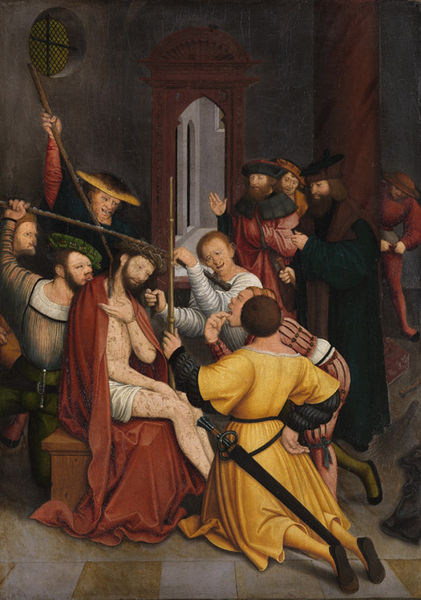
Titel: Dornenkrönung Christi
Künstler: Bernhard Strigel
Standort: Karlsruhe
Institution: Staatliche Kunsthalle Karlsruhe
Schlagwörter: gemälde, gruppe, mann, nackt, umhang, weiß, gelb, grün, menschen, sitzen, äste, fenster, holz, hut, hüte, mund, männer, pfeiler, raum, stuhl, säule, tür, rot, tuch, malerei, bart, bärte, bibel, johannes, rahmen, innenraum, spiegel, türbogen, vorhang, gitter, kirche, boden, gewand, mantel, sitzend, stehend, gewänder, krone, renaissance, stock, beine, bogen, zuschauer, farben, hof, bank, hocker, lanze, soldaten, blut, narr, spott, verhöhnen, durchblick, rundfenster, häscher, knüppel, schwert, schwerter, säbel, knien, soldat, stöcke, pilatus, kerker, christus, jesus, wunden, hilfe, leid, schmerz, kniend, mittelalter, dornen, priester, lanzen, opfer, speer, speere, jünger, vertreibung, jerusalem, schlagen, dornenkrone, testament, zahn, umhand, pontius pilatus, verspottung, folter, passion, purpurmantel, lukas, geisselung, knieender, kriger, edelleute, verspotten, dornenkorne, peinigung, verächtlich, ngemälde, ro, anxiety, kneind, verschmähen, kgeißelung, jgemälde, kankläger, trepidation